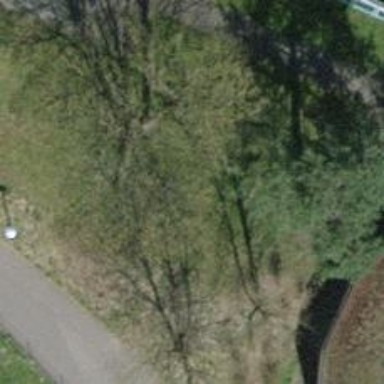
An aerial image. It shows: Avenue of trees.